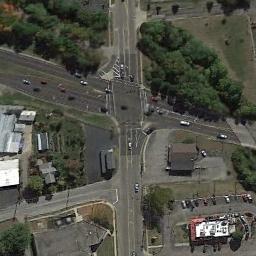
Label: intersection